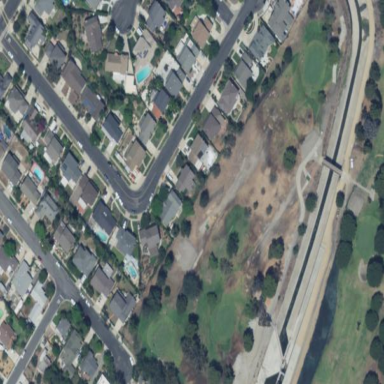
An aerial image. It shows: Rough area in golf course.